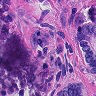
Metastatic tissue present: yes